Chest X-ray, AP view. Patient: 76 years old, sex M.
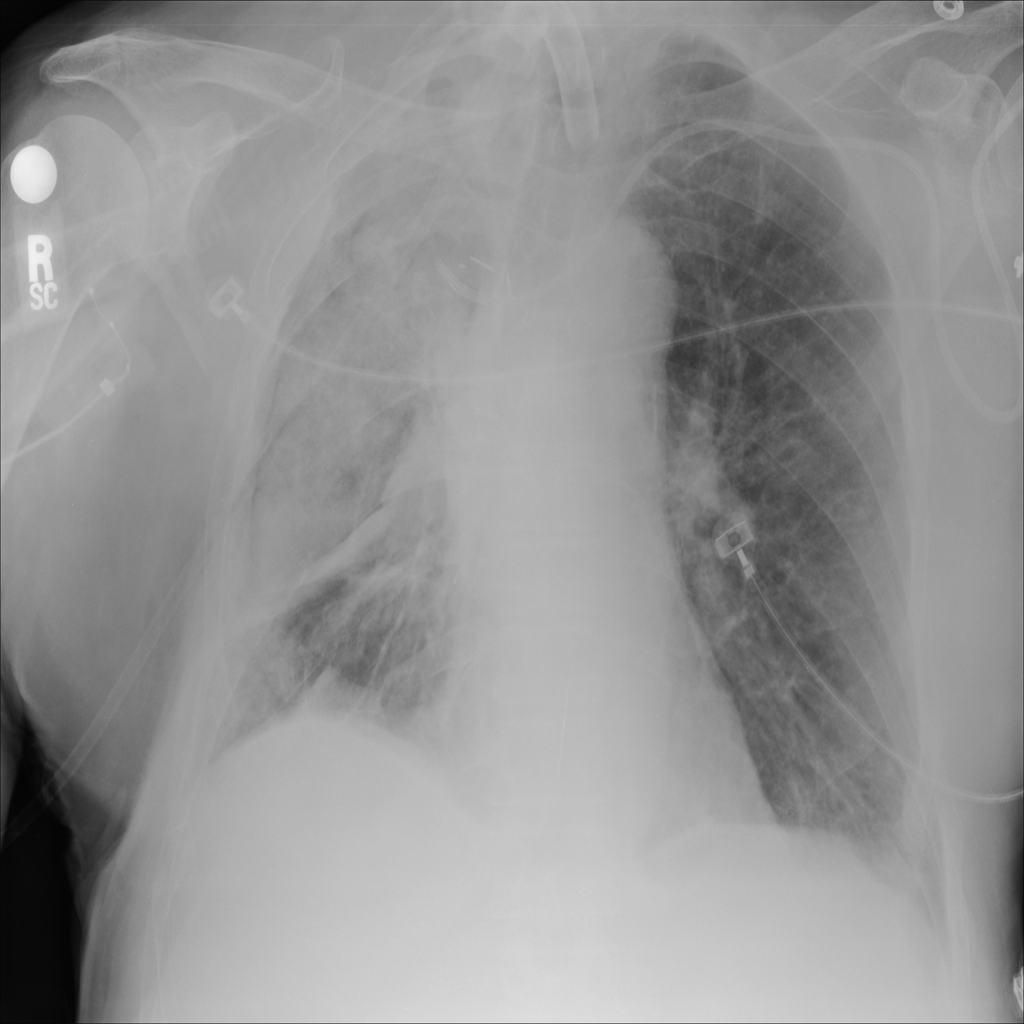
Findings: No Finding